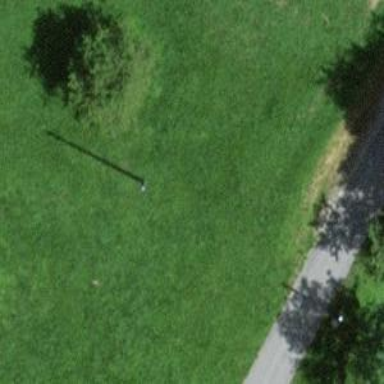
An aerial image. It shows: Utility pole in the area.